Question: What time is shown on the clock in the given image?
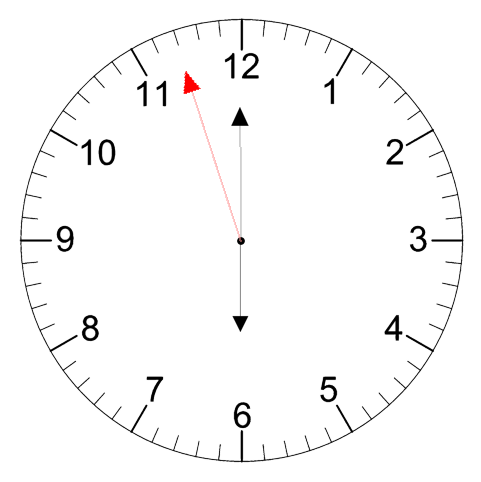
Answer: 05:59:57